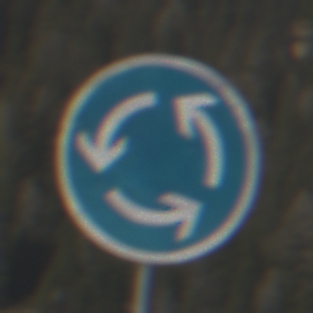
Verkehrszeichen: Kreisverkehr
Umgebung: Outdoor, Nature
Tageszeit: Midday
Wetter: PartlyCloudy
Licht: Natural
Jahreszeit: NotSpecified
Kontrast: HighContrast